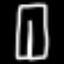
Label: pants